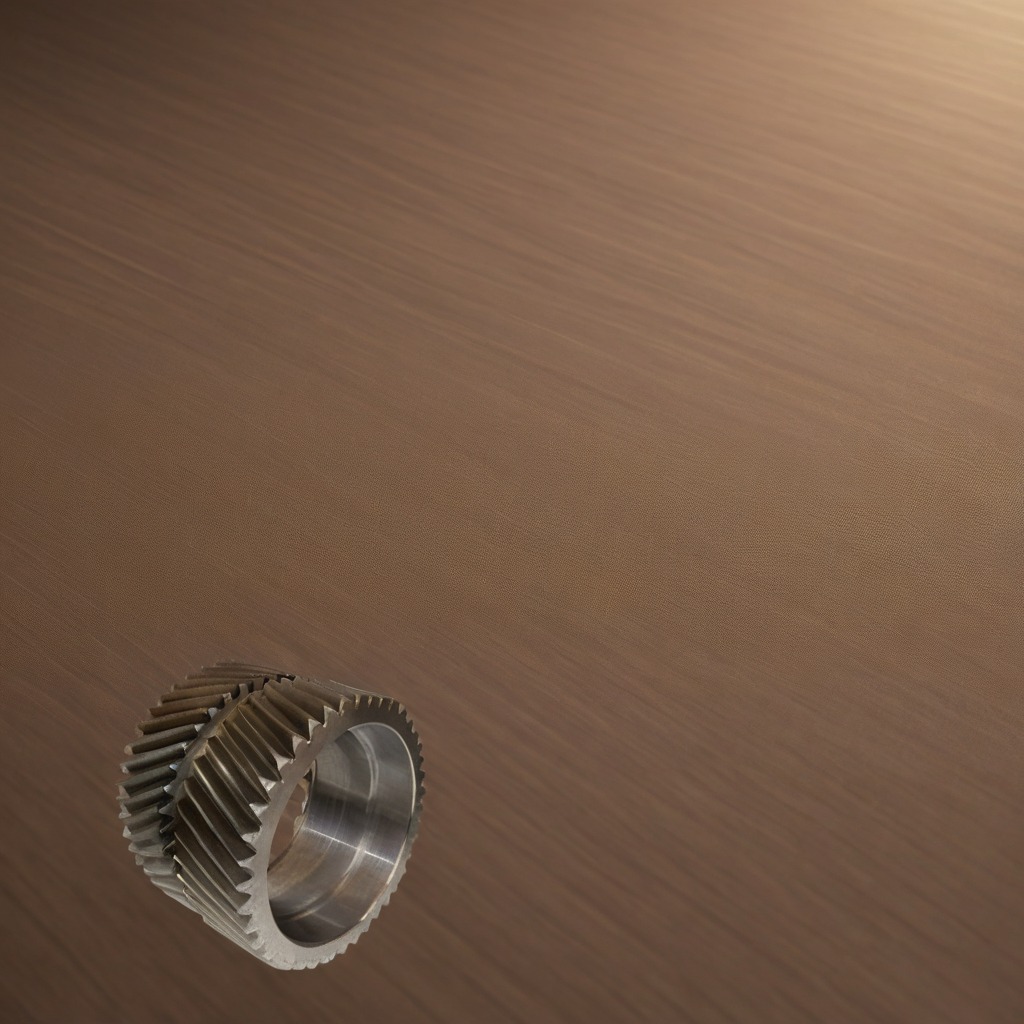
A steel gear with teeth lies on the wooden table.